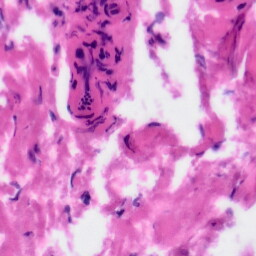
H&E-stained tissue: Tonsil